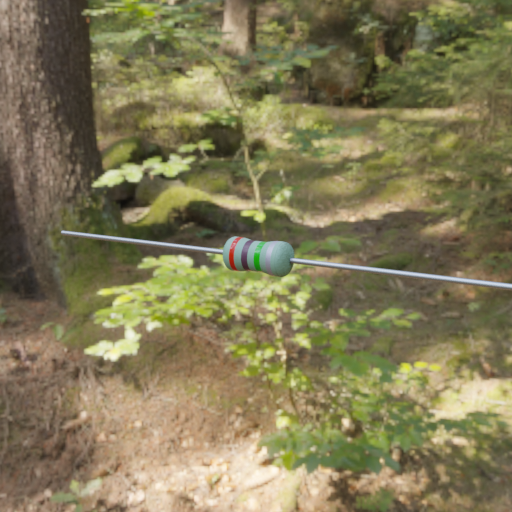
Resistor colour bands (in order): red, brown, green, silver